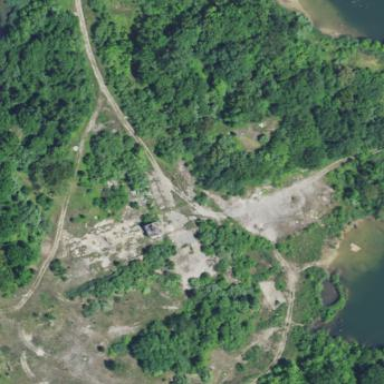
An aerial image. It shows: Quarry area.